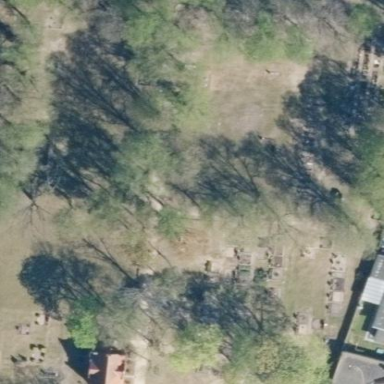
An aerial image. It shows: Cemetery.